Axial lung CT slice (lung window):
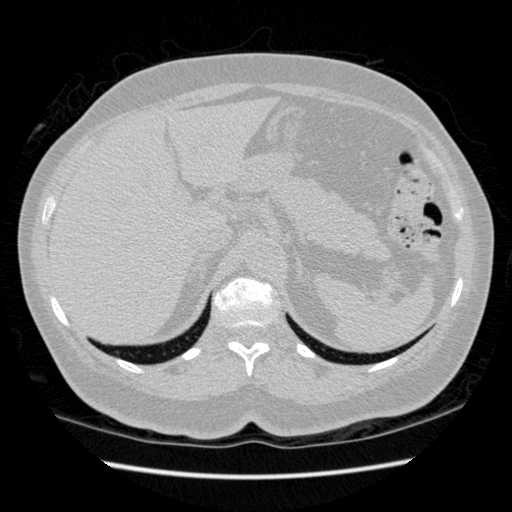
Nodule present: no